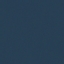
Land use / land cover: SeaLake